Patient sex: M
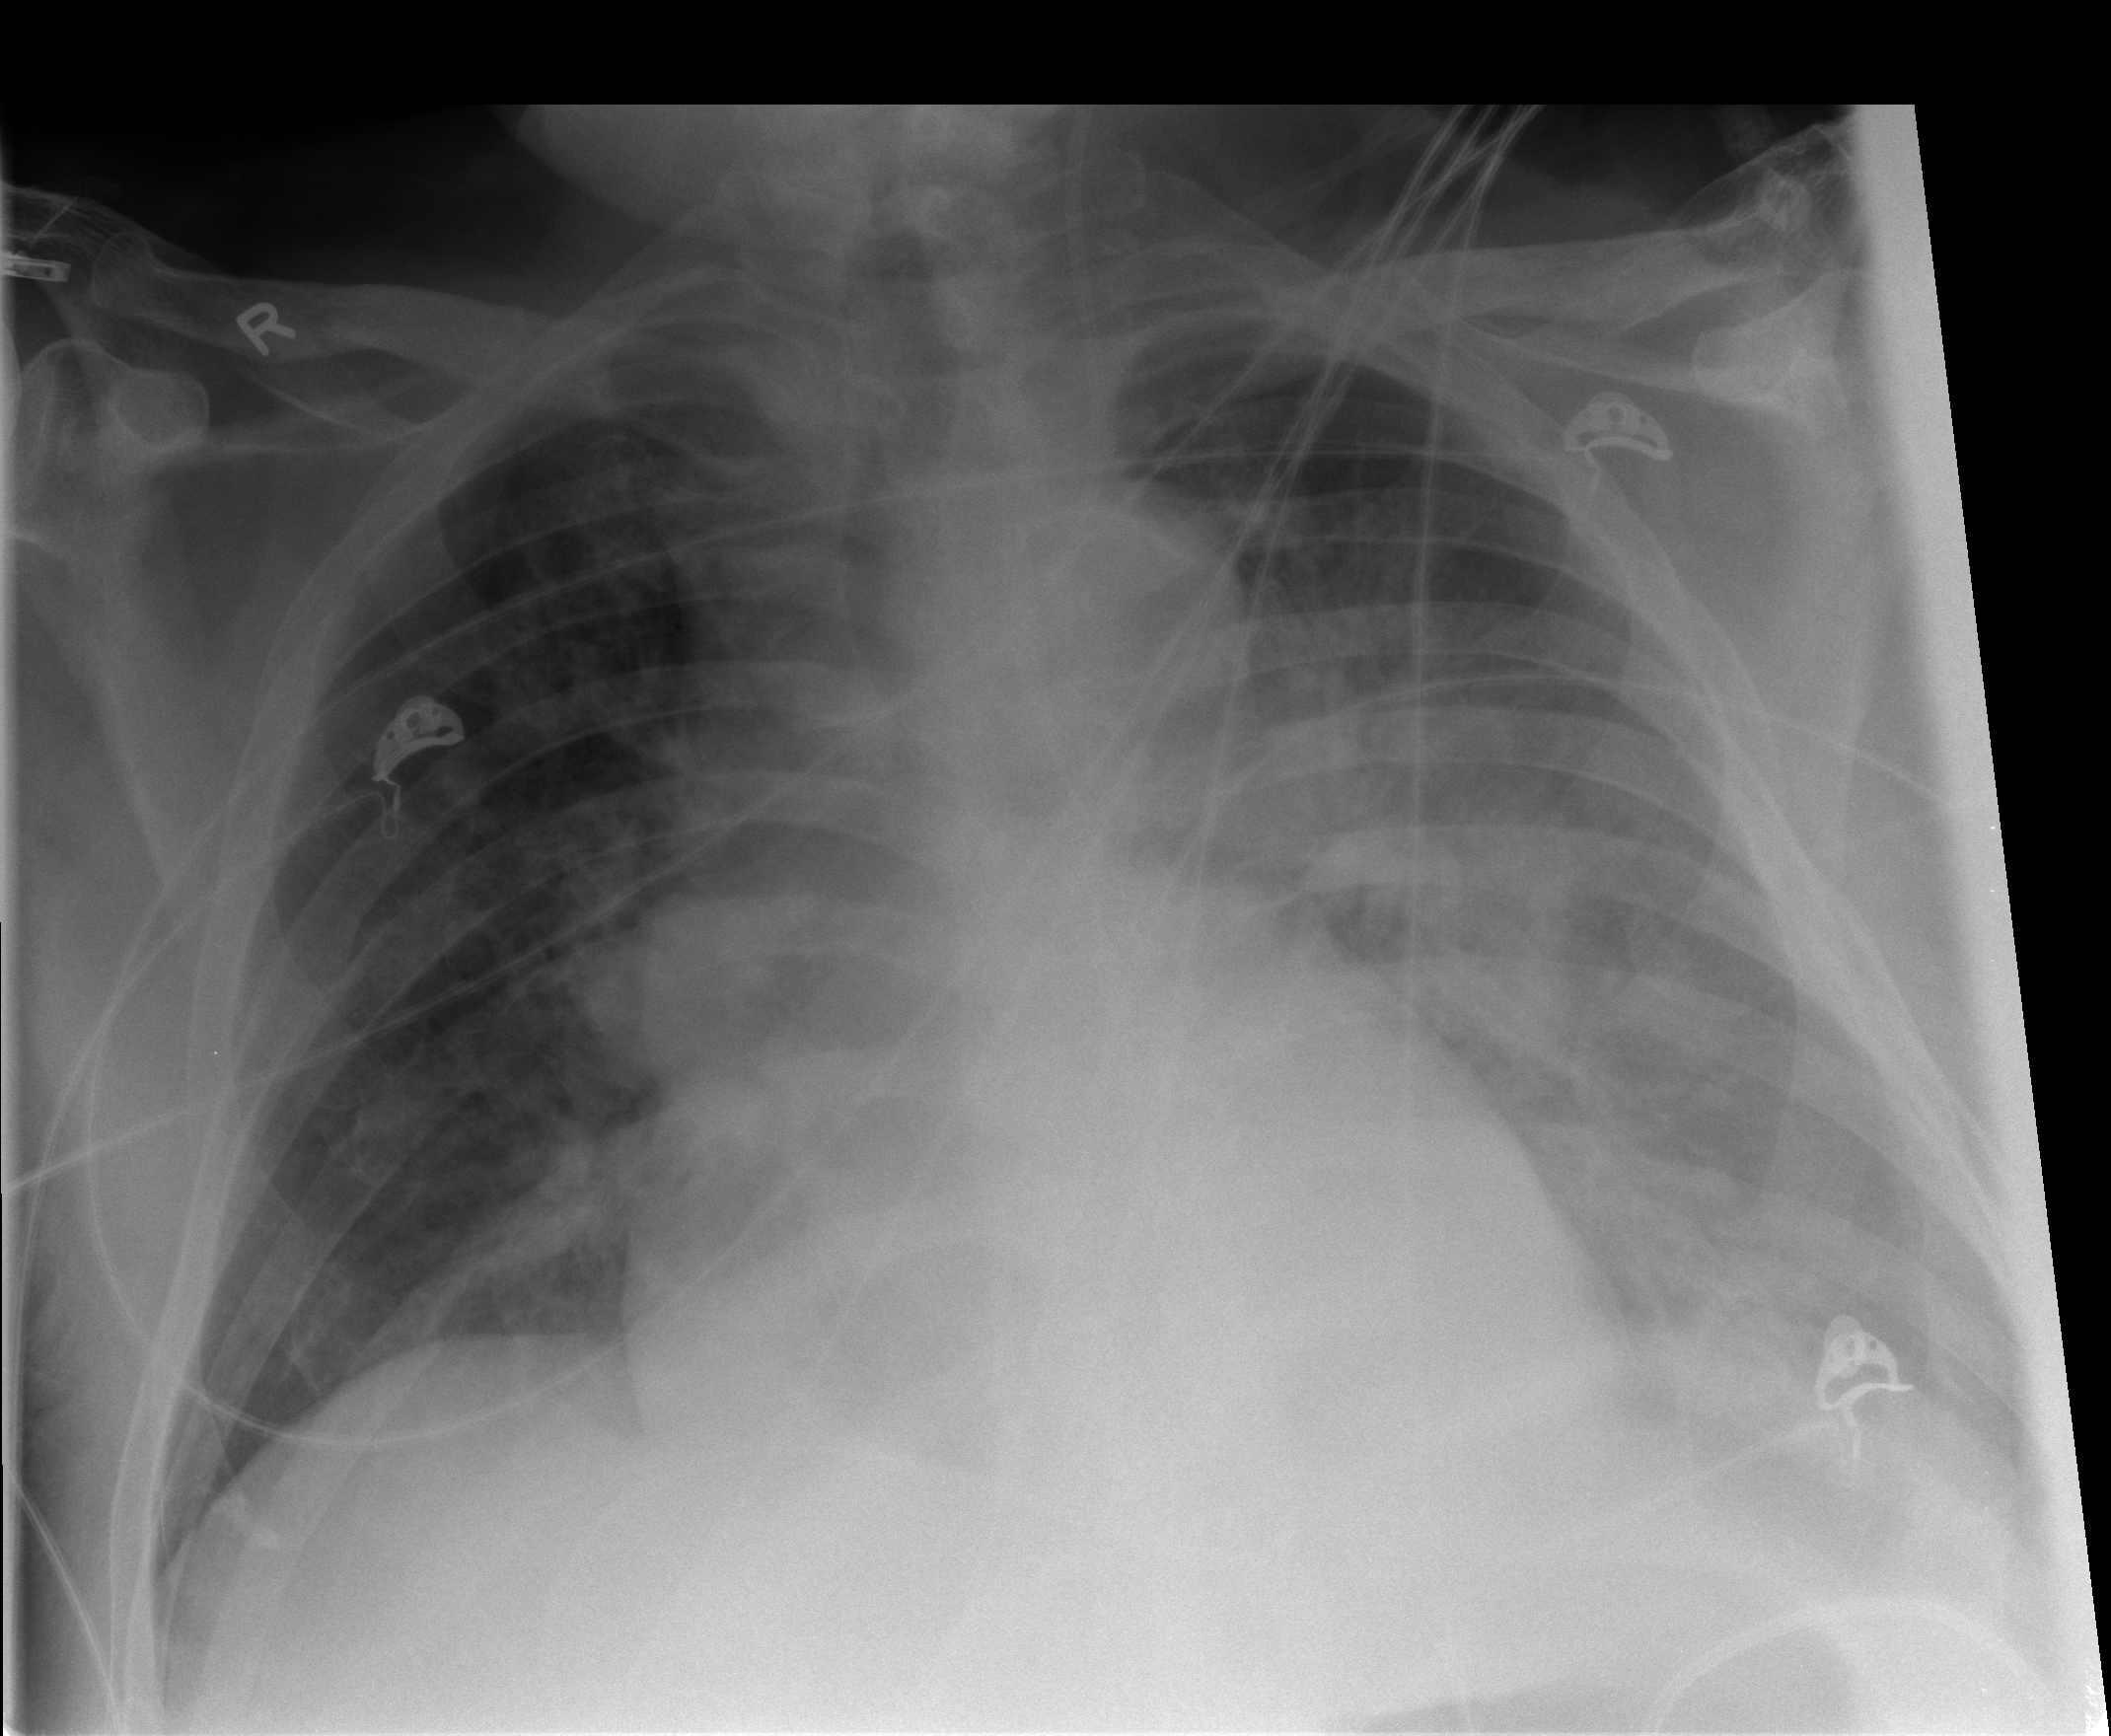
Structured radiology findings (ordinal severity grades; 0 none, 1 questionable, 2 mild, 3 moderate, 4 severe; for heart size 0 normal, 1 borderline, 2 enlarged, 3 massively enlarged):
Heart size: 2
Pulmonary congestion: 2
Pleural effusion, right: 0
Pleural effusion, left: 2
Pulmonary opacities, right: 2
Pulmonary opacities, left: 3
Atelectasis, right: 2
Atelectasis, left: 2